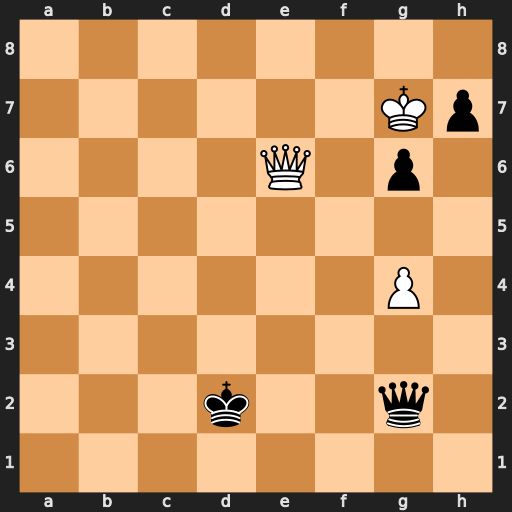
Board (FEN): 8/6Kp/4Q1p1/8/6P1/8/3k2q1/8
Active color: w
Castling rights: -
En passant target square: -
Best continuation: Qa2+ Ke3 Qxg2